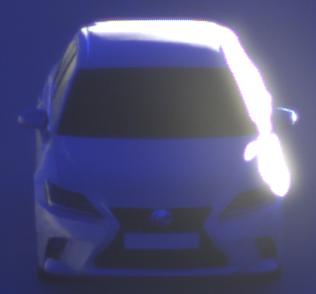
Make: Lexus
Model: CT 200h
Detailed model: CT (A10)
Model produced from: 2014/03
Model produced until: 2017/10
Doors: 5
Color: white
Road condition: dry road
Daytime: sunrise or sunset
Contrast: high contrast